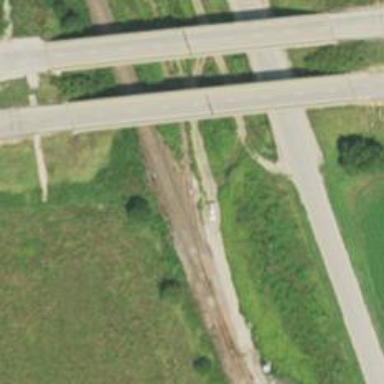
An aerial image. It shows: Wedge is used for the railway derail.